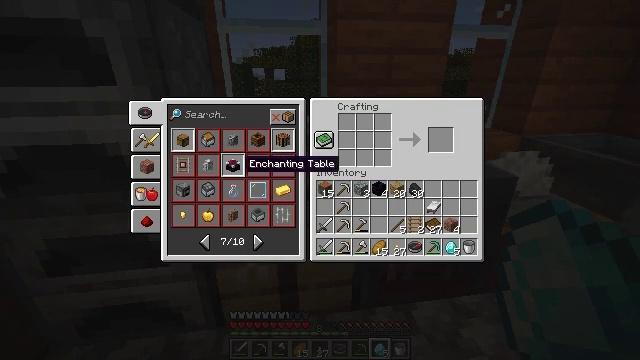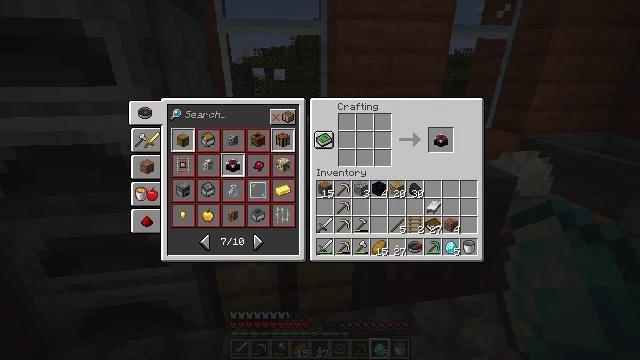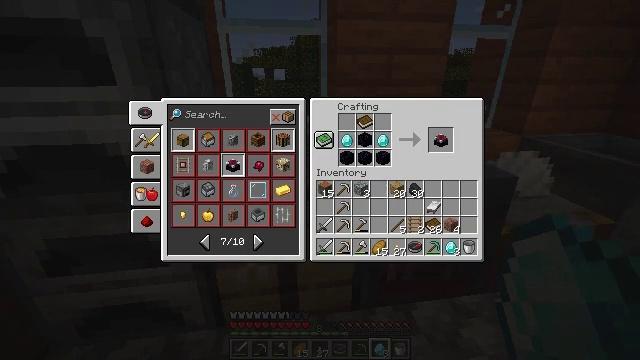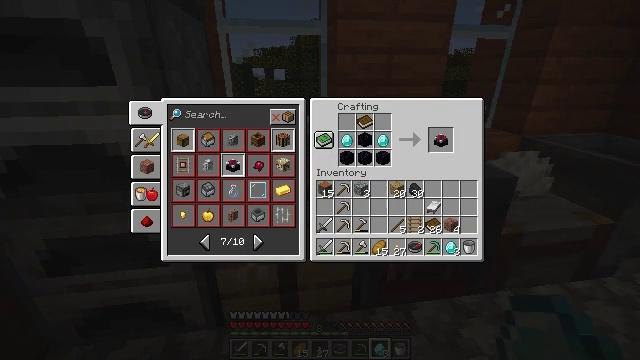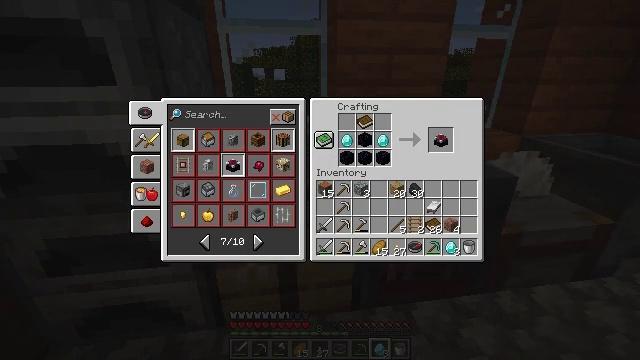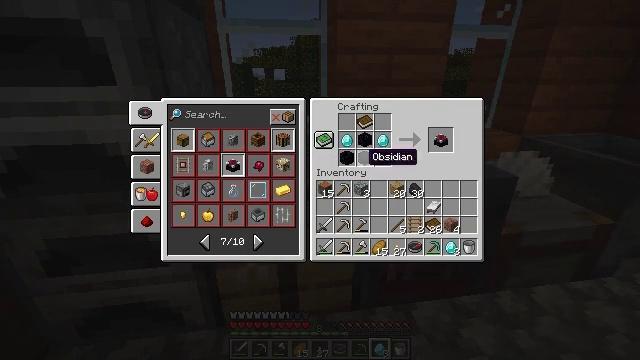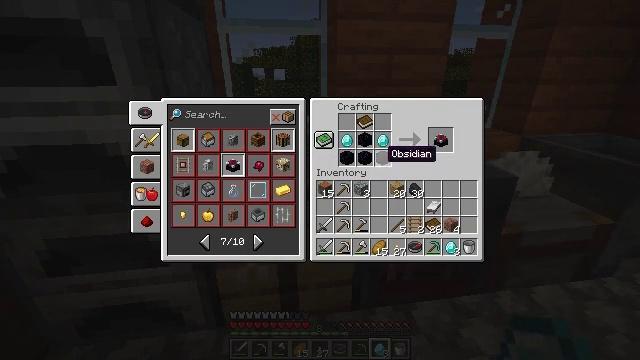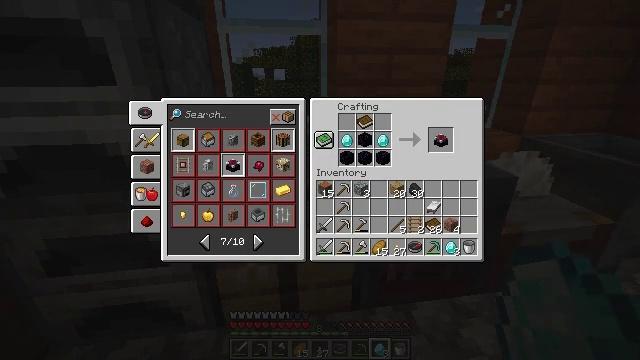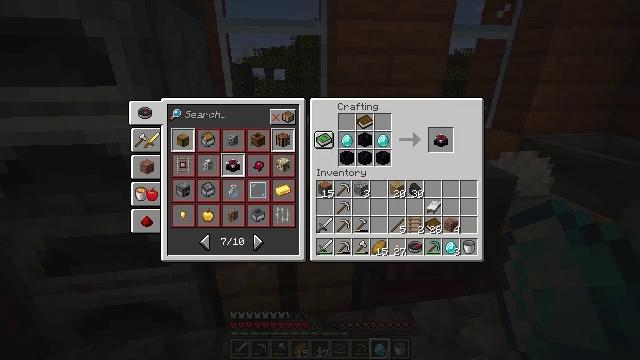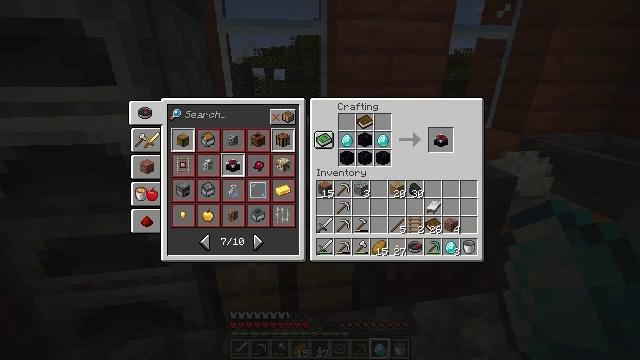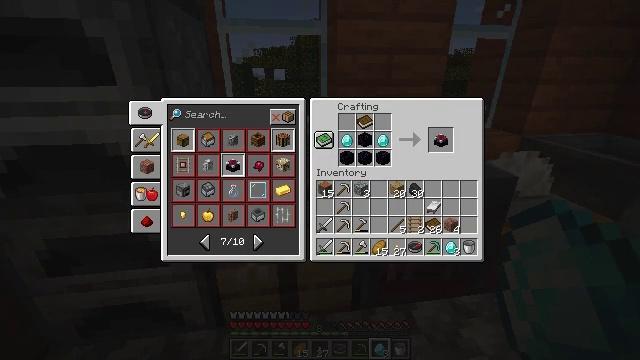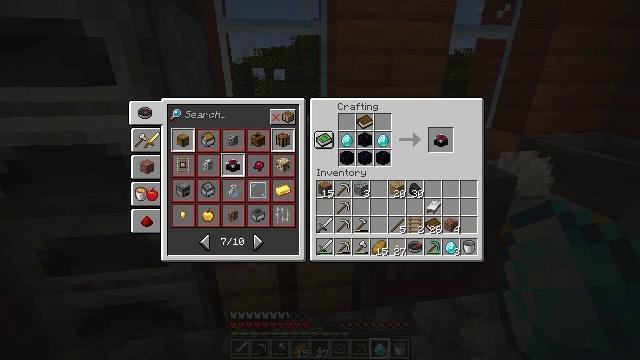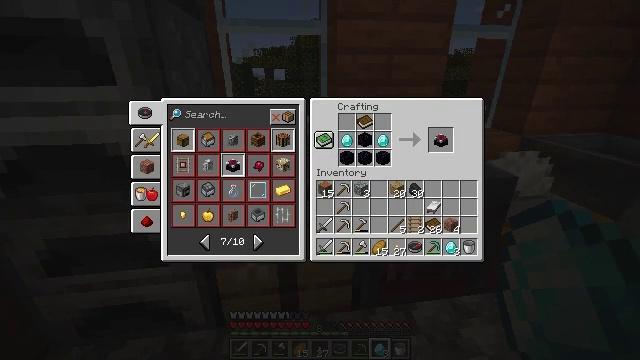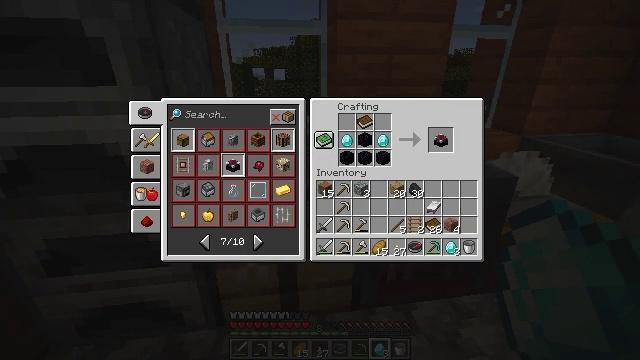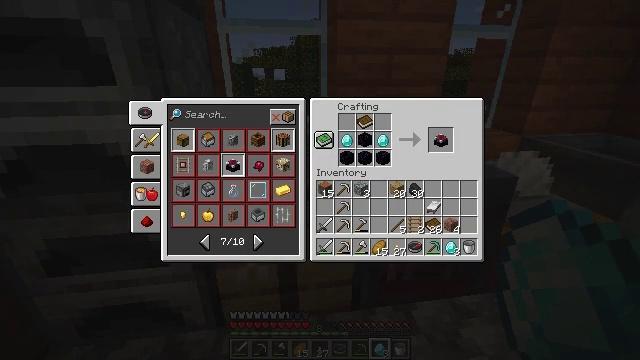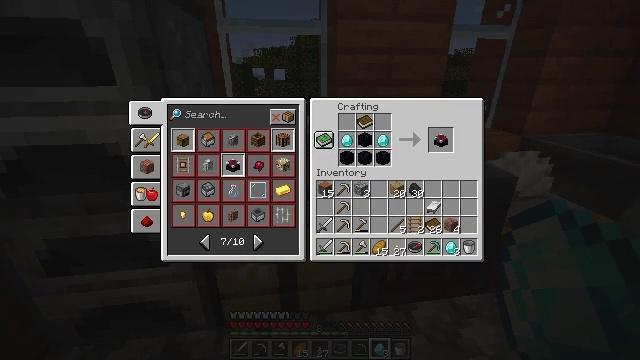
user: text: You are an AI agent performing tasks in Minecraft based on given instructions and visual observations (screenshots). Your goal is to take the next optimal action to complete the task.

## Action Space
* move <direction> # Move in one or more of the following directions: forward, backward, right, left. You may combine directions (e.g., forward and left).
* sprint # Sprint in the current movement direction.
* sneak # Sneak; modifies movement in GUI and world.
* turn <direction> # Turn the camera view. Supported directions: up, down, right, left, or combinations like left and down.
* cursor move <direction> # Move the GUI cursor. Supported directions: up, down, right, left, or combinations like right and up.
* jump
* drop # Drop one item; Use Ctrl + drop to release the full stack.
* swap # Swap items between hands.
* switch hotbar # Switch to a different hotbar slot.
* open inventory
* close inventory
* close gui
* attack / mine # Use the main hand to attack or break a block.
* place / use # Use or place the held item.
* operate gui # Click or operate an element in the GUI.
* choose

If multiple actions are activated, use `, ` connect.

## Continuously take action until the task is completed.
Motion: motion action
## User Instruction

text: Convert obsidian, diamonds, and a book into an enchanting table.
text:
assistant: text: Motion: turn right
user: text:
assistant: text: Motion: turn right
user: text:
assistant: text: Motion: no_op
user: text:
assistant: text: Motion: no_op
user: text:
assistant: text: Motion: turn right
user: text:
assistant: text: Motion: turn right
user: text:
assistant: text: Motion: turn right
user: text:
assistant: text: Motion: no_op
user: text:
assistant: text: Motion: no_op
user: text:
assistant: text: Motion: no_op
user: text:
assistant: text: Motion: turn right
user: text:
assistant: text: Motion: no_op
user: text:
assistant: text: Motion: no_op
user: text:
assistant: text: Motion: turn right
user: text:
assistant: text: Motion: no_op
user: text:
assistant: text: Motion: no_op
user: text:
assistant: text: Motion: no_op
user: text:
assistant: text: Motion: no_op
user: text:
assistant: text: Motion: no_op
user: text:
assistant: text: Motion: no_op
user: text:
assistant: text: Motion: no_op
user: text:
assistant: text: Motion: attack / mine
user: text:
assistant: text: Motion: attack / mine
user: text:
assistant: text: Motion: attack / mine
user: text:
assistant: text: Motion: turn left and down
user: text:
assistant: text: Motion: turn down
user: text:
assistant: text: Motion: turn down
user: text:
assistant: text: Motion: no_op